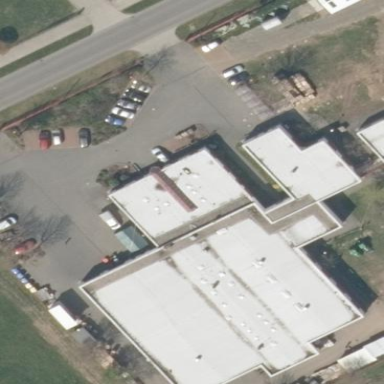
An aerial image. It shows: Industrial building.